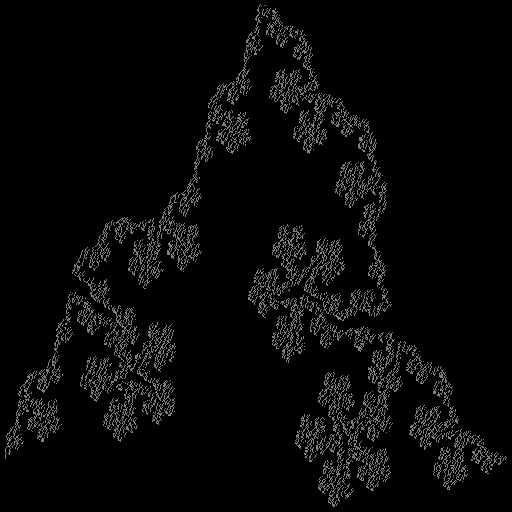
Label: penta